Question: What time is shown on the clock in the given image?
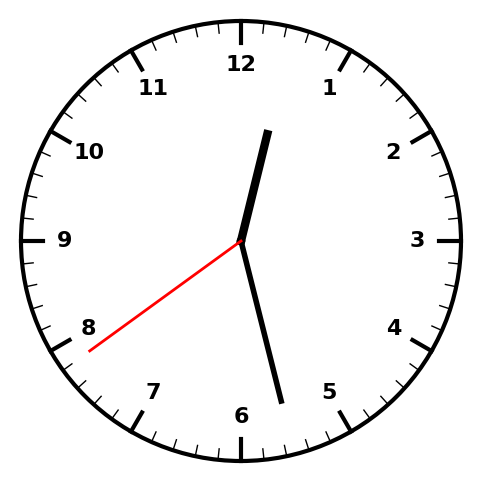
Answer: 12:27:39